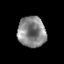
Tissue: prostate
Cell type: T cells
Senescence score: 0.3416
Nuclear area (px): 832
Mean DAPI intensity: 136.362